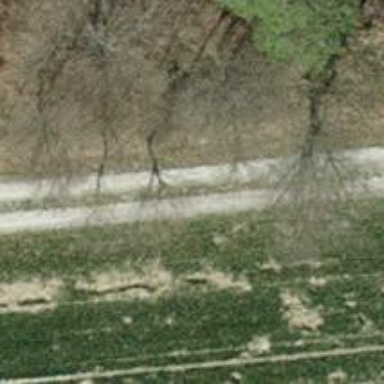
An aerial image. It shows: Grass track with grade4 surface.